Interaction volume radius: 5 \u00c5
Interaction volume height: 25 \u00c5
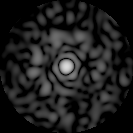
Disorder parameter: 0.8361